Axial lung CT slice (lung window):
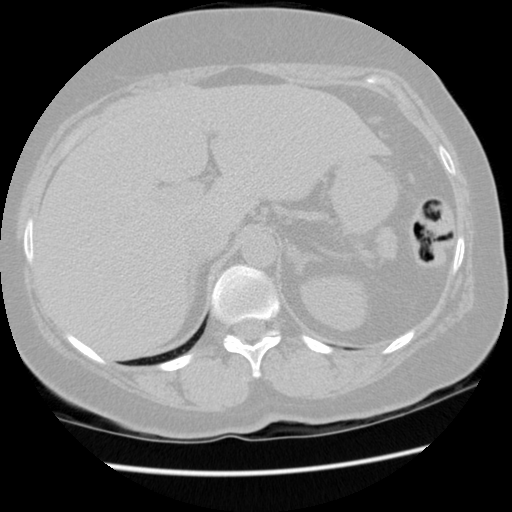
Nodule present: no